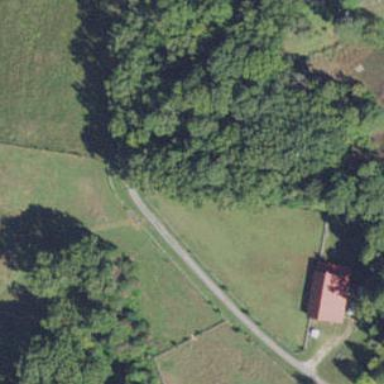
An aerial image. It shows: Fence is in the image.